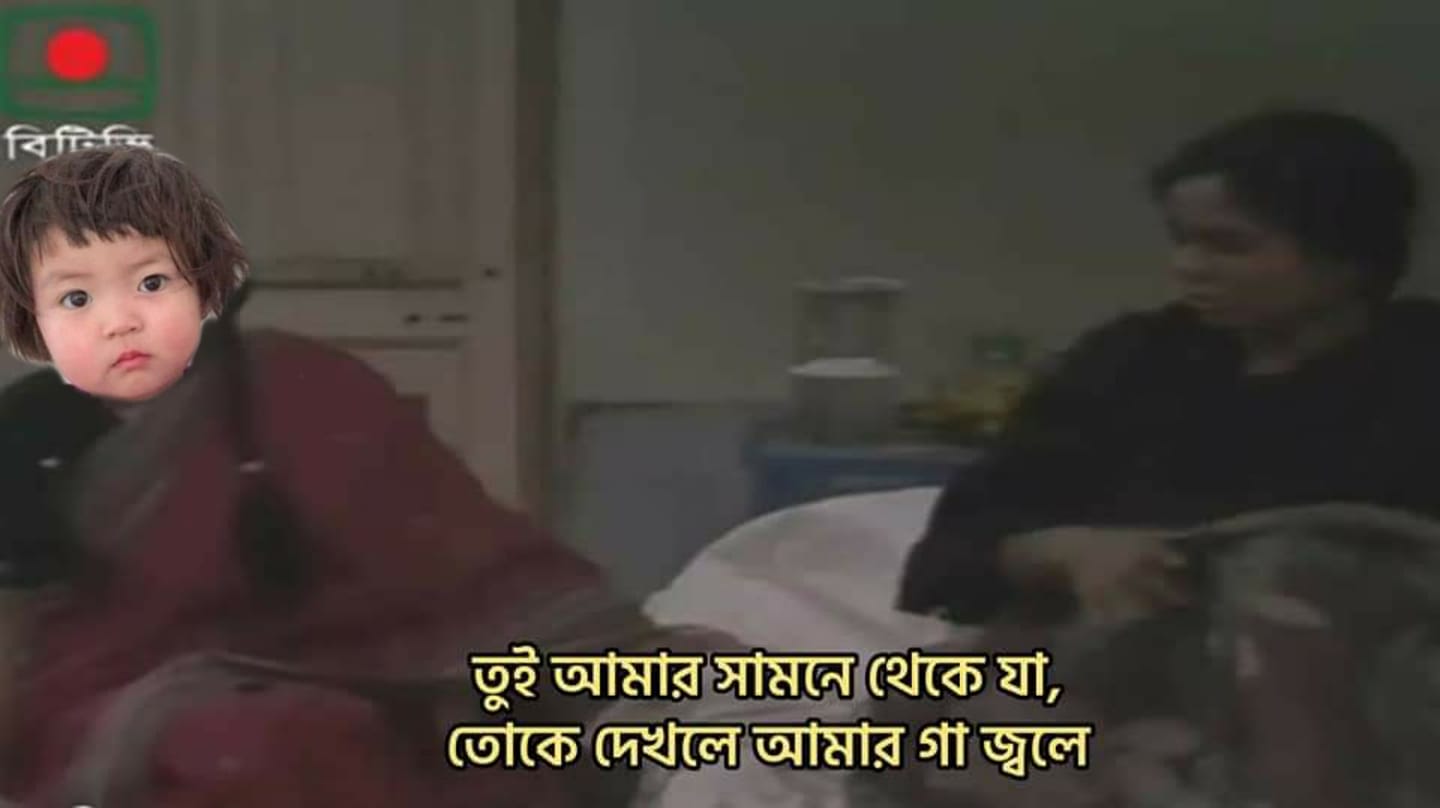
Caption: তুই আমার সামনে থেকে যা ,     তোকে দেখলে আমার গা জ্বলে
Label: non-hate